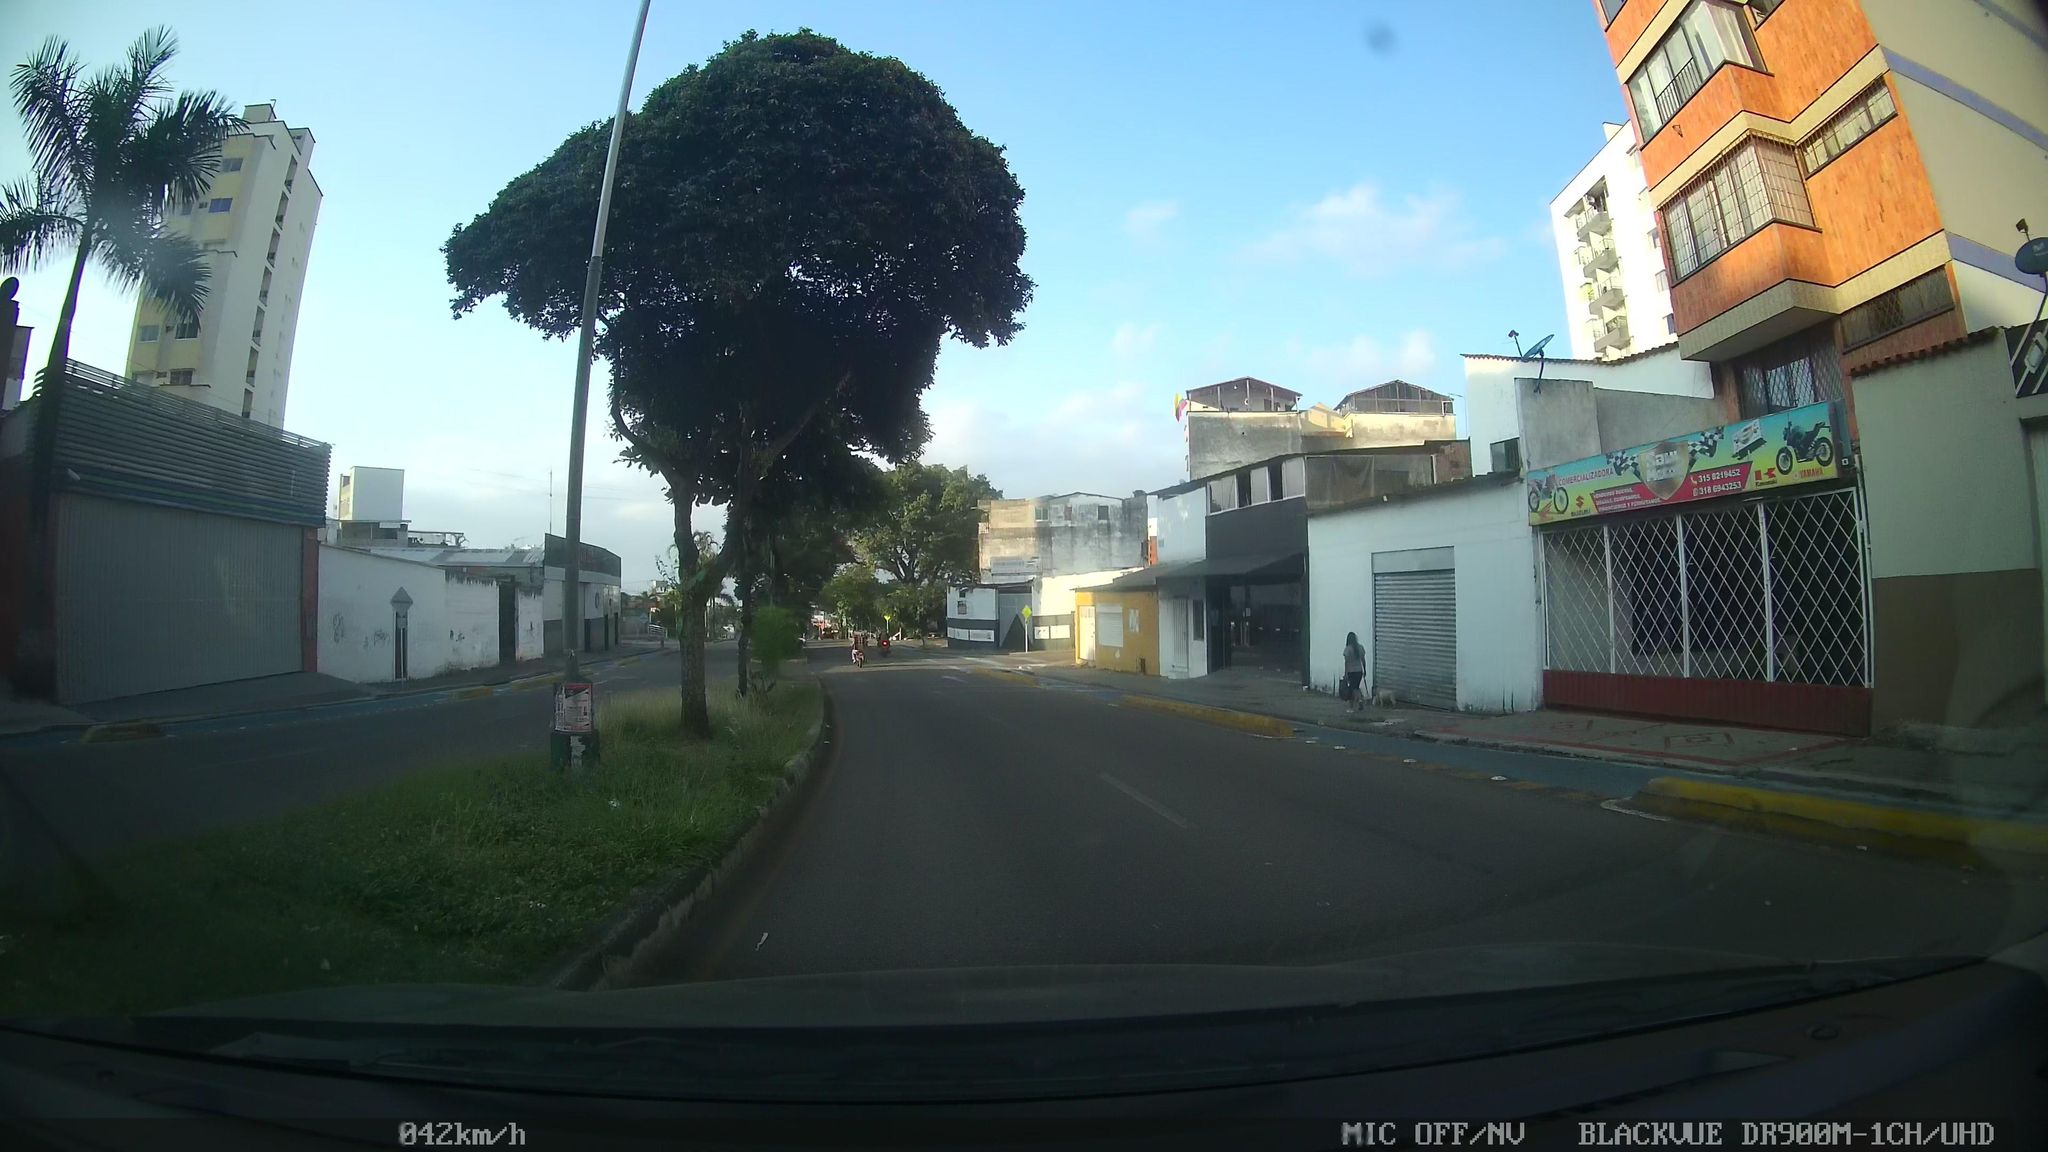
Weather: clear
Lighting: day
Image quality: good
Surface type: driving surface
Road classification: tertiary
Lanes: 2
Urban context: urban centre
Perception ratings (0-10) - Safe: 2.81, Lively: 8.26, Beautiful: 4.8, Boring: 1.65, Depressing: 0.87, Wealthy: 0.7